Interaction volume radius: 10 \u00c5
Interaction volume height: 25 \u00c5
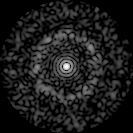
Disorder parameter: 0.8394